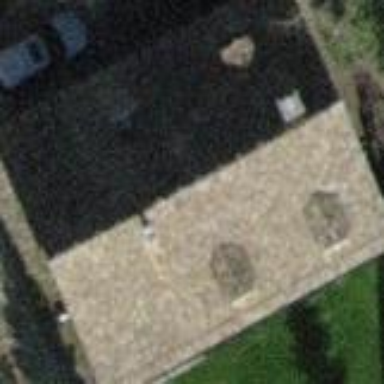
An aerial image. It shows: Detached building.